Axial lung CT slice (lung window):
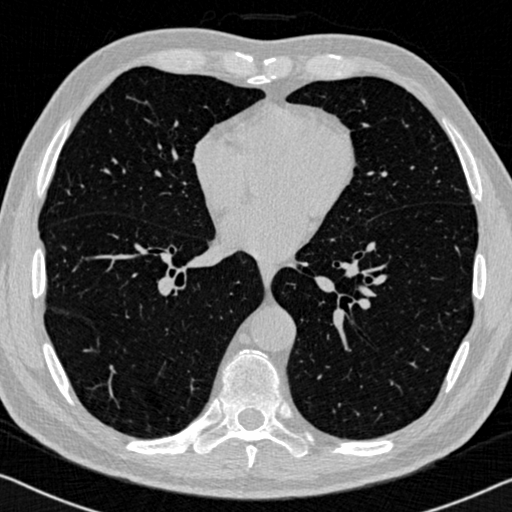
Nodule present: no